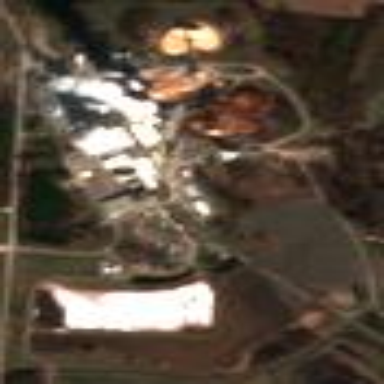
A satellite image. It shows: Factory.